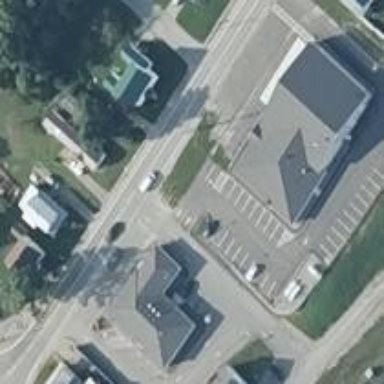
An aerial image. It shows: Ambulance station for emergencies.